Question: I tried to use Laratrust for one of my projects and after I follow all the steps but I can't see any user in my databse.
I followed all the steps from <URL> but I haven't found yet why there's no superadministrator or administrator in my database.
'''
composer require "santigarcor/laratrust:5.0.*"
php artisan vendor:publish --tag="laratrust"
php artisan laratrust:setup
composer dump-autoload
php artisan laratrust:migration
php artisan migrate
php artisan laratrust:seeder
composer dump-autoload
'''
I also wrote 'php artisan db:seed' but still nothing.

Thank you for your answers and sorry if my question is not really plausible.
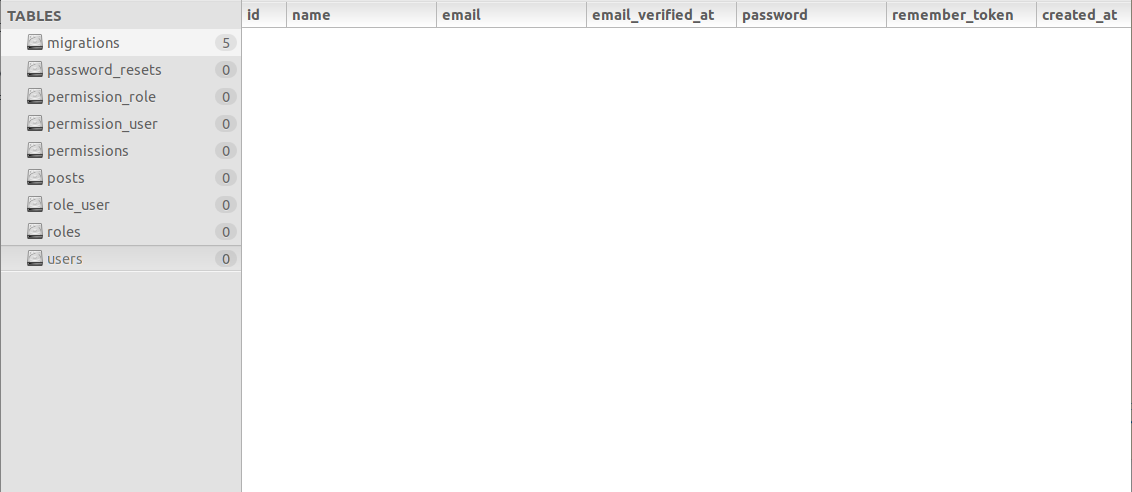
Answer: Go to your 'database/seeds/DatabaseSeeder.php' and add this in the 'run()' method:
'''
public function run()
{
// ...
$this->call(LaratrustSeeder::class);
}
'''
Then, don't forget to modify the generate seeder creator 'config/laratrust_seeder.php' to customize the seeder.